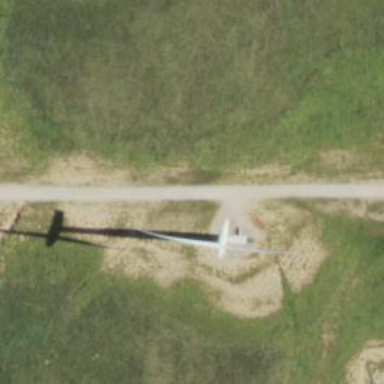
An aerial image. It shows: Wind generator powered by horizontal axis wind turbine.